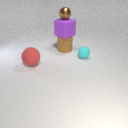
large brown rubber cylinder below small brown metal sphere